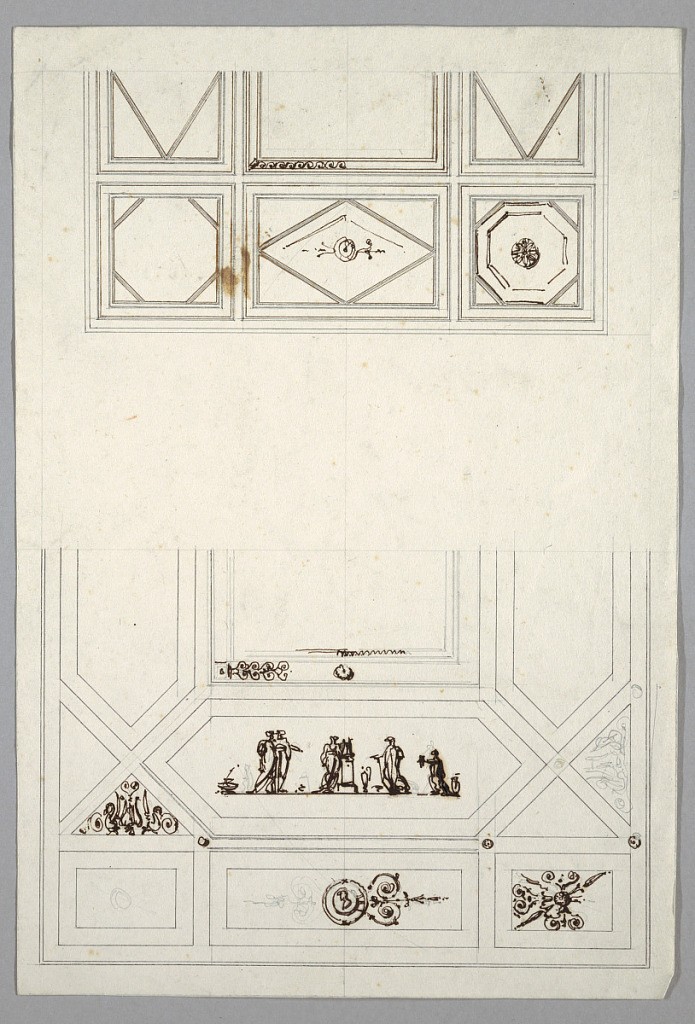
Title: Drawing
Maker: Felice Giani, Italian, 1758–1823
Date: Early 19th Century
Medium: Pen and brown ink (iron gall ink)
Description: Top: one half of the ceiling, three panels of an end and halves of the three central panels are shown. The decorations consist in elaborated mouldings except for the central panel in geometrical subdivisions and rosettes. Bottom: one half of a ceiling is shown. The central oblong panel is surrounded by four hexagons. The figural decoration for one of these is shown, as are the ornamental motifs for the other small panels.